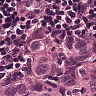
Metastatic tissue present: yes